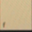
Piece: xx